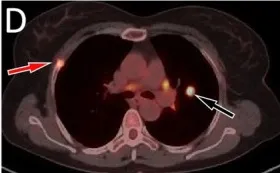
Fluorine-18 fluorodeoxyglucose (18F-FDG) positron emission tomography (PET)/CT imaging of the patient, The maximum intensity projection (MIP,. PET/CT fusion. Show that the nodule with significantly increased 18F-FDG uptake on the left side was located in the upper lobe of the left lung (black arrows), with an SUVmax of 8.8, and the lesion with moderately increased 18F-FDG uptake on the right side was the right rib fracture (red arrows).
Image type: radiology (pet)